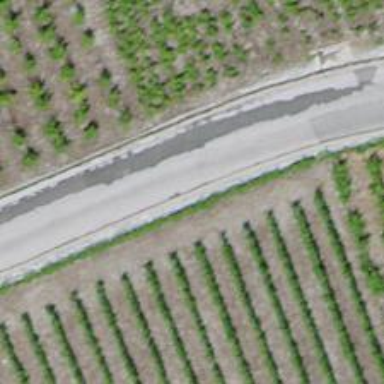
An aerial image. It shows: Unclassified road with paved surface.